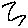
Label: zigzag